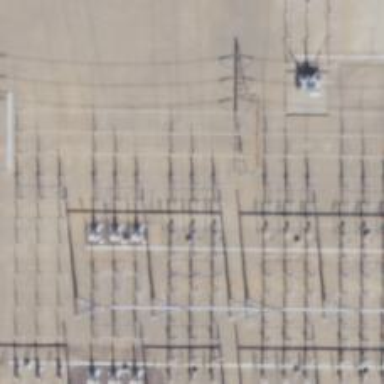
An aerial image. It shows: Switch for power supply.